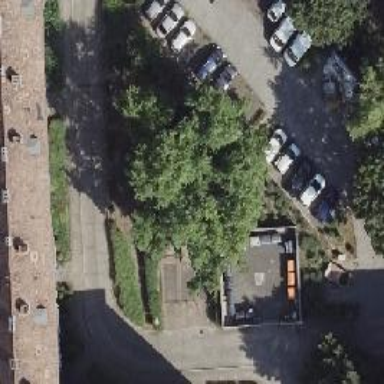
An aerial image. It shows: Street-side parking area.